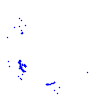
Particle: kaon